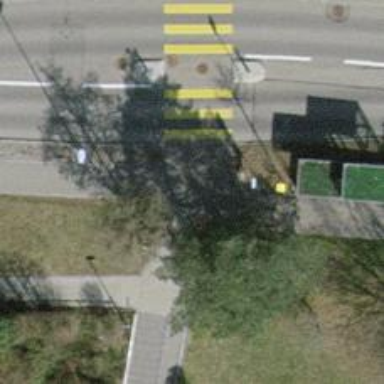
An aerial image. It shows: Set of steps on the road.